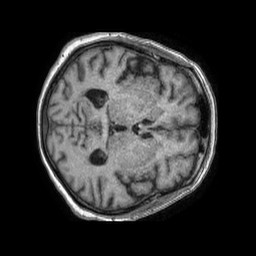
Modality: T1w
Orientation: axial
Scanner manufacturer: philips
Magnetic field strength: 1.5 T
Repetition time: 0.00769 s
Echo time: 0.003549 s